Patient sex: M
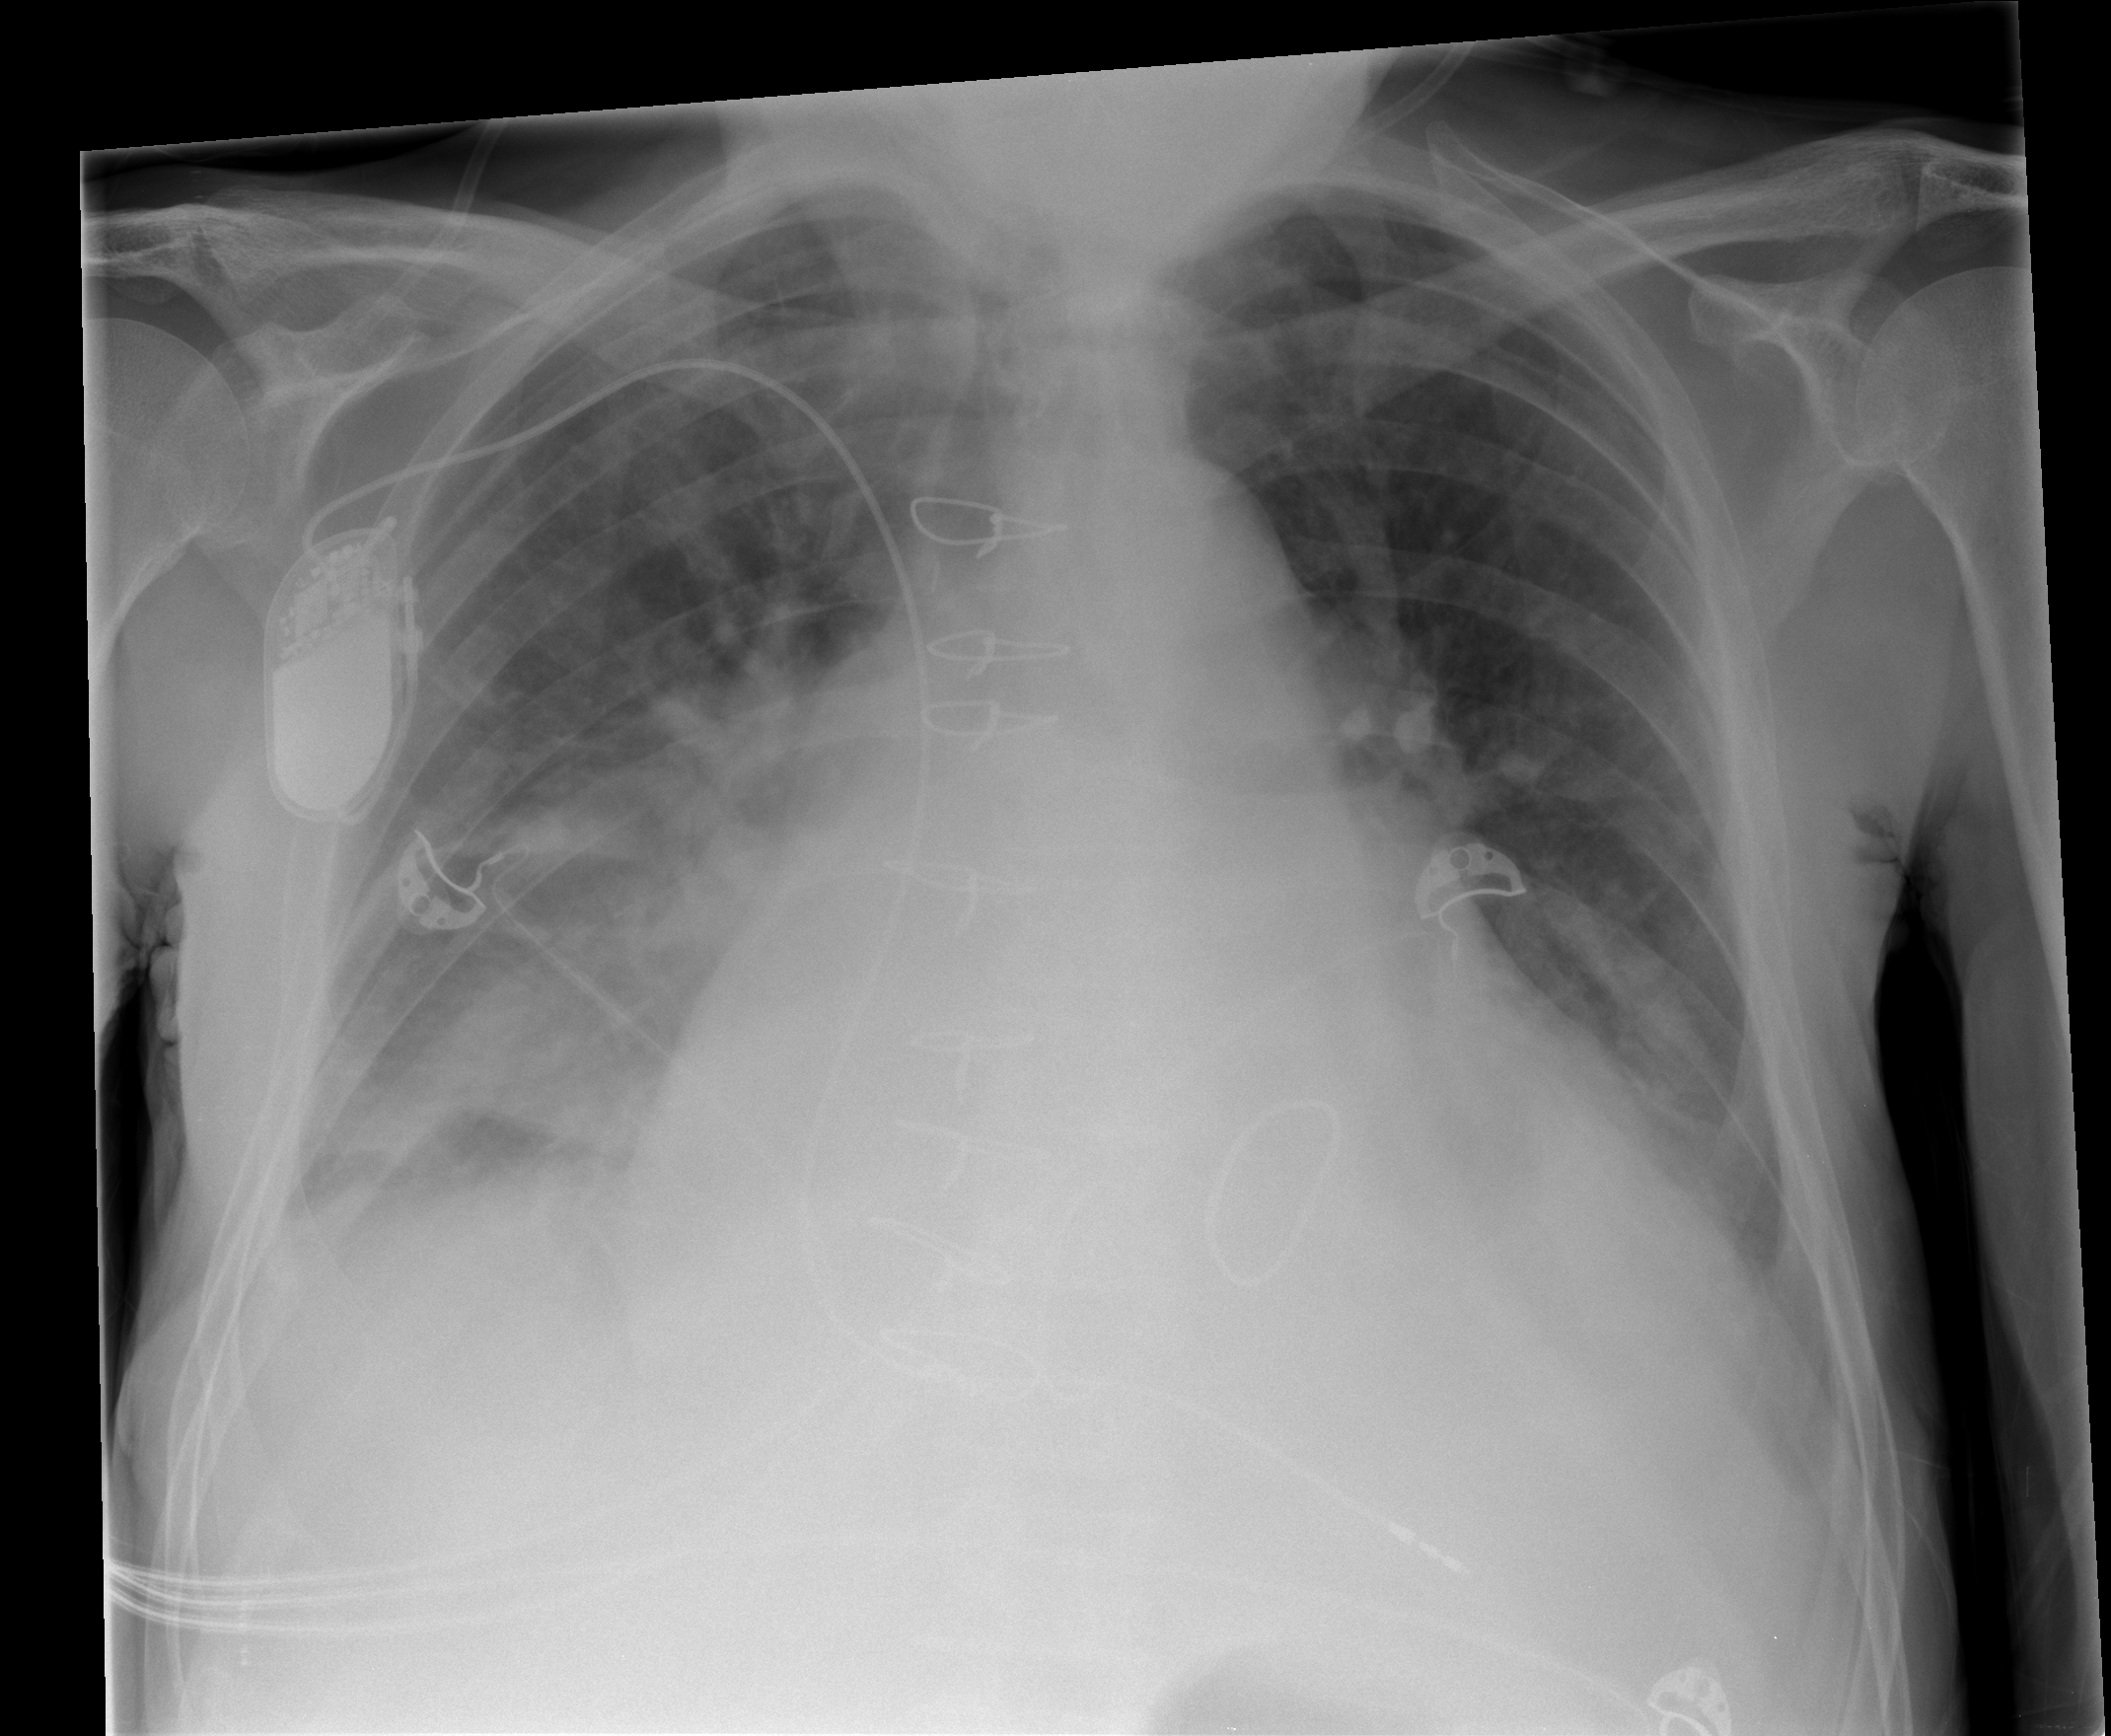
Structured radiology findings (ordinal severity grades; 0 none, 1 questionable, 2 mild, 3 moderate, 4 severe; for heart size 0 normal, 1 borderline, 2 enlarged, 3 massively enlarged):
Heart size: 2
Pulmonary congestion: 2
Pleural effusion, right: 2
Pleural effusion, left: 2
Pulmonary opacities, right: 2
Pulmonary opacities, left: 0
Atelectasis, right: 2
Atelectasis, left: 2